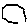
Label: hexagon